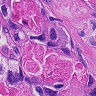
Metastatic tissue present: yes